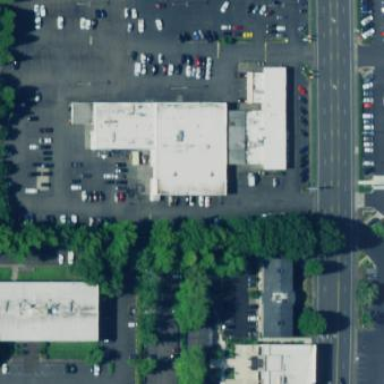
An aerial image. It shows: Commercial building with car shop.